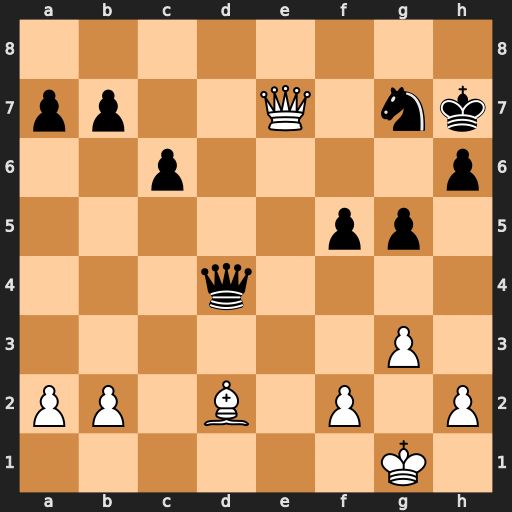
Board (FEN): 8/pp2Q1nk/2p4p/5pp1/3q4/6P1/PP1B1P1P/6K1
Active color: w
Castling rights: -
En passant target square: -
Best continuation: Bc3 Qd1+ Kg2